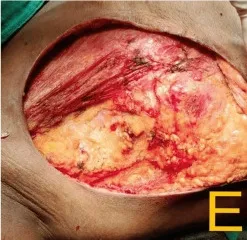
Intra-operative images of mastectomy. Post excision of the mass.
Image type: medical_photograph (other_medical_photograph)